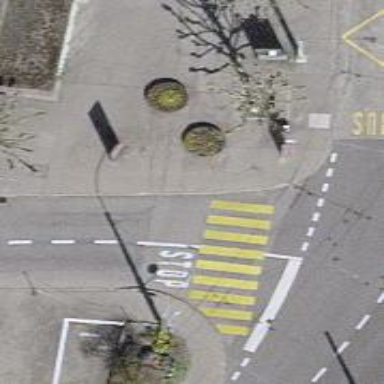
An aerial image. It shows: Sidewalk along the footway.